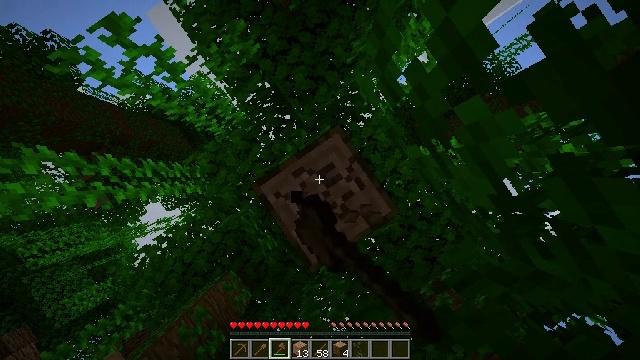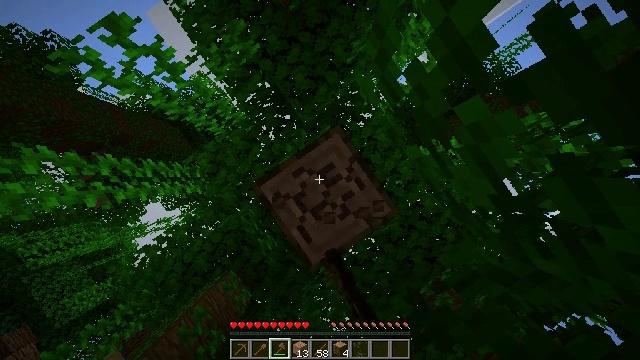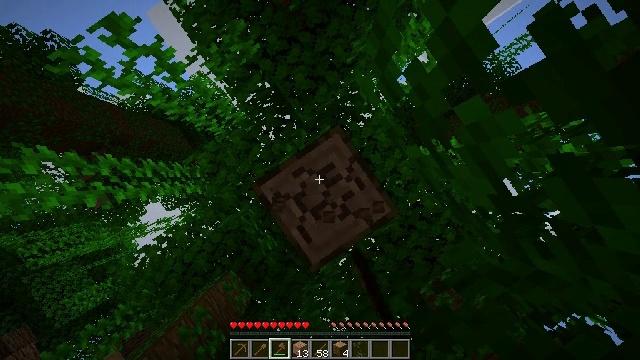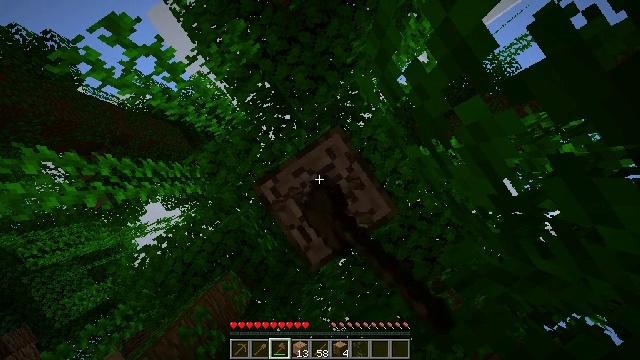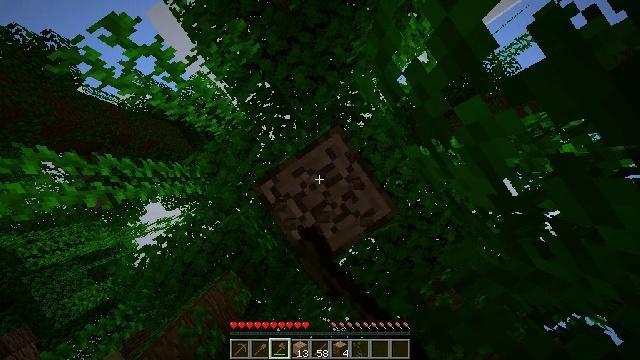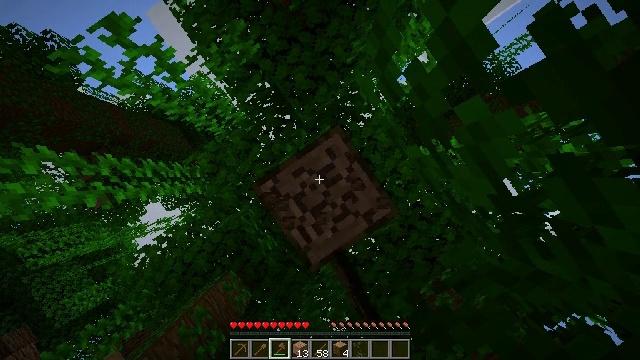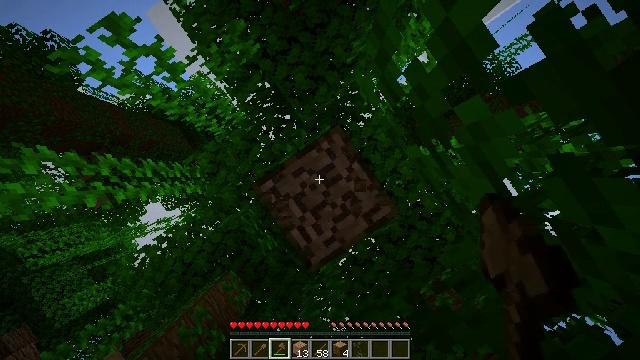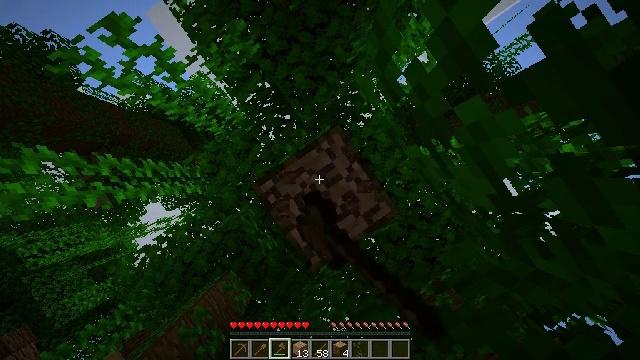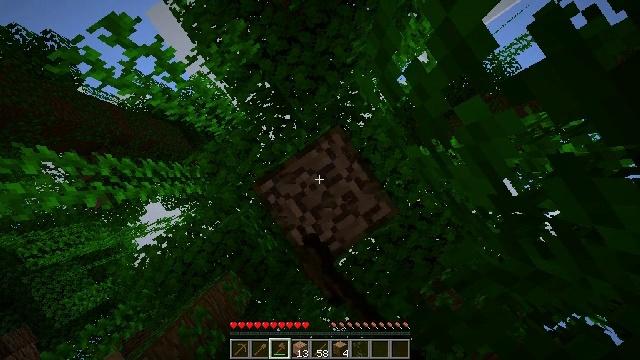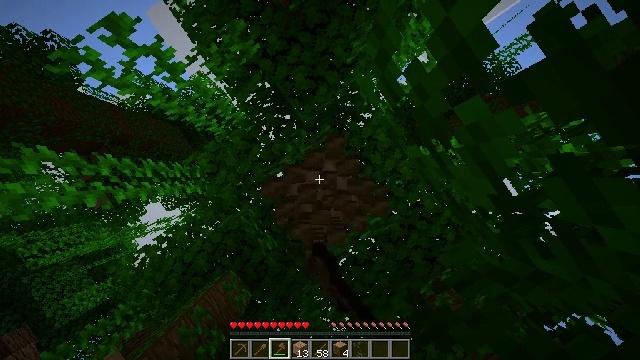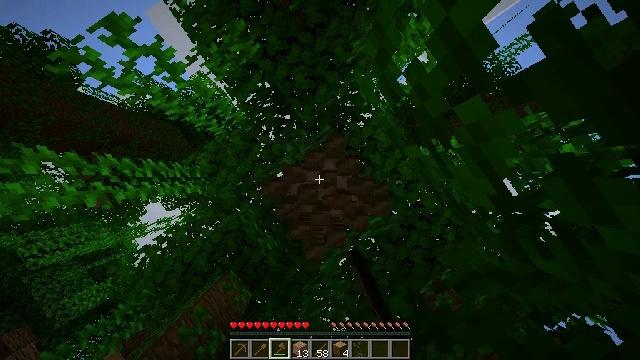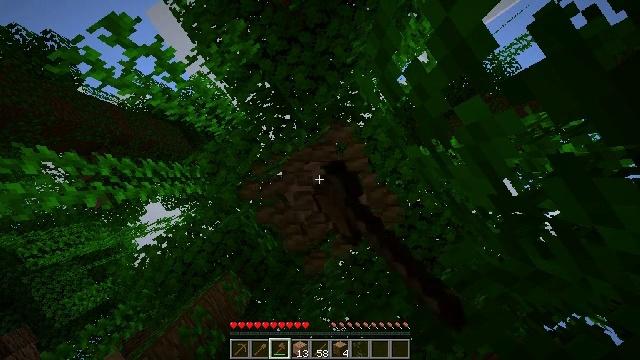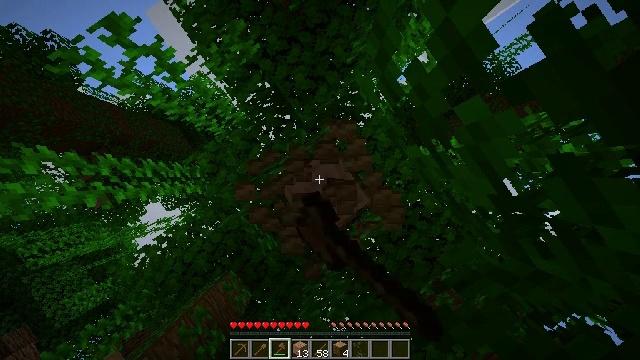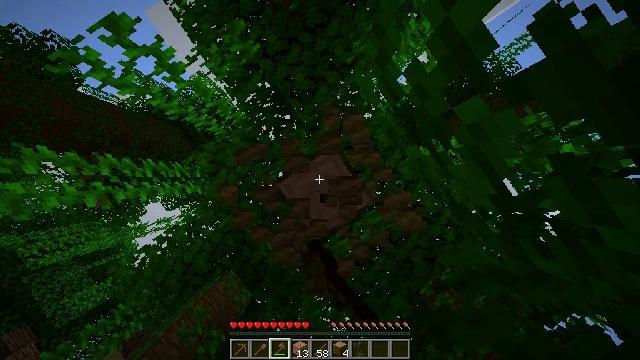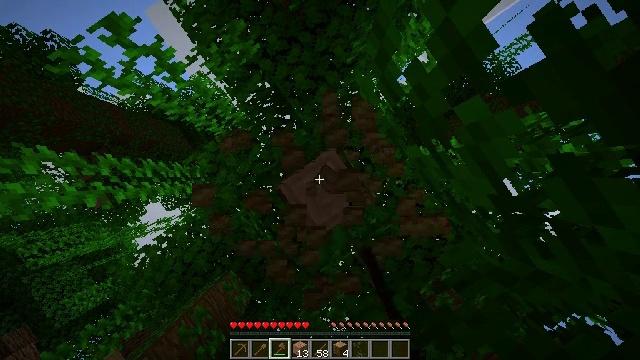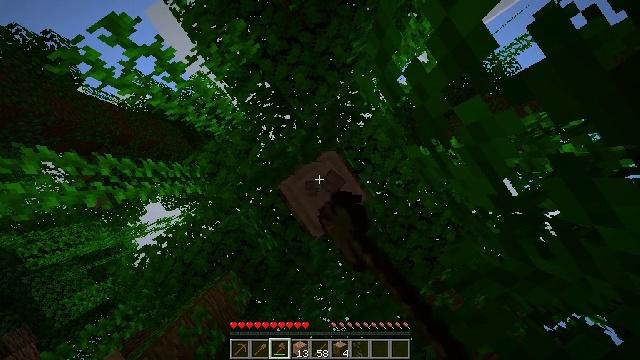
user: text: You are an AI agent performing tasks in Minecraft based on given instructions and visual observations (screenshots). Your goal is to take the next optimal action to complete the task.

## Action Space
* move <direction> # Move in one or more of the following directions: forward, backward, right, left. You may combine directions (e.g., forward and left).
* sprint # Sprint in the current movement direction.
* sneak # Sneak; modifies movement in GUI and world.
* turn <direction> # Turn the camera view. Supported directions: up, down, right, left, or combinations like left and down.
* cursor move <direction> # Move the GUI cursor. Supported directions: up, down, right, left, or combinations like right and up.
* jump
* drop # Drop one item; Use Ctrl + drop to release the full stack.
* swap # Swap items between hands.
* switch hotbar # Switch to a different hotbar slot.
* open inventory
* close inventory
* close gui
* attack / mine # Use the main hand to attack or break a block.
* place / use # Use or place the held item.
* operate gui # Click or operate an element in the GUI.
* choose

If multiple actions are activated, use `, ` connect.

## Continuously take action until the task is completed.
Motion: motion action
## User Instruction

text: Chop down a jungle log from the jungle tree.
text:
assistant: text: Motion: attack / mine
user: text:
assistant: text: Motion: attack / mine
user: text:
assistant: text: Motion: attack / mine
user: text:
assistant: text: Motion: attack / mine
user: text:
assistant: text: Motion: attack / mine
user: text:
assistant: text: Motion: attack / mine
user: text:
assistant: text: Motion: attack / mine
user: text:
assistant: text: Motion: attack / mine
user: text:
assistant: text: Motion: attack / mine
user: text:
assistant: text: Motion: attack / mine
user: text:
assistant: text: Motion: attack / mine
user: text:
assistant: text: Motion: attack / mine
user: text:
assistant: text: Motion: attack / mine
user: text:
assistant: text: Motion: attack / mine
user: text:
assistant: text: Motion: attack / mine
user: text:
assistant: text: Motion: attack / mine
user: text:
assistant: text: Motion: attack / mine
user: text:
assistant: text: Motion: attack / mine
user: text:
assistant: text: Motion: attack / mine
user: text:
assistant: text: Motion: attack / mine
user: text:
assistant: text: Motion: attack / mine
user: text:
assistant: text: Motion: attack / mine
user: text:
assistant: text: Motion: attack / mine
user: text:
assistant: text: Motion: attack / mine
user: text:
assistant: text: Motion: attack / mine
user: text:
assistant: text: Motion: attack / mine
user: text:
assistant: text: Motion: attack / mine
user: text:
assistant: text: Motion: attack / mine
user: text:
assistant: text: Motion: attack / mine
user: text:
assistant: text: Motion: attack / mine